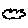
Label: cloud